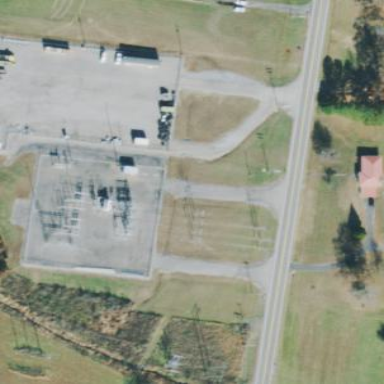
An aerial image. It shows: Power substation.